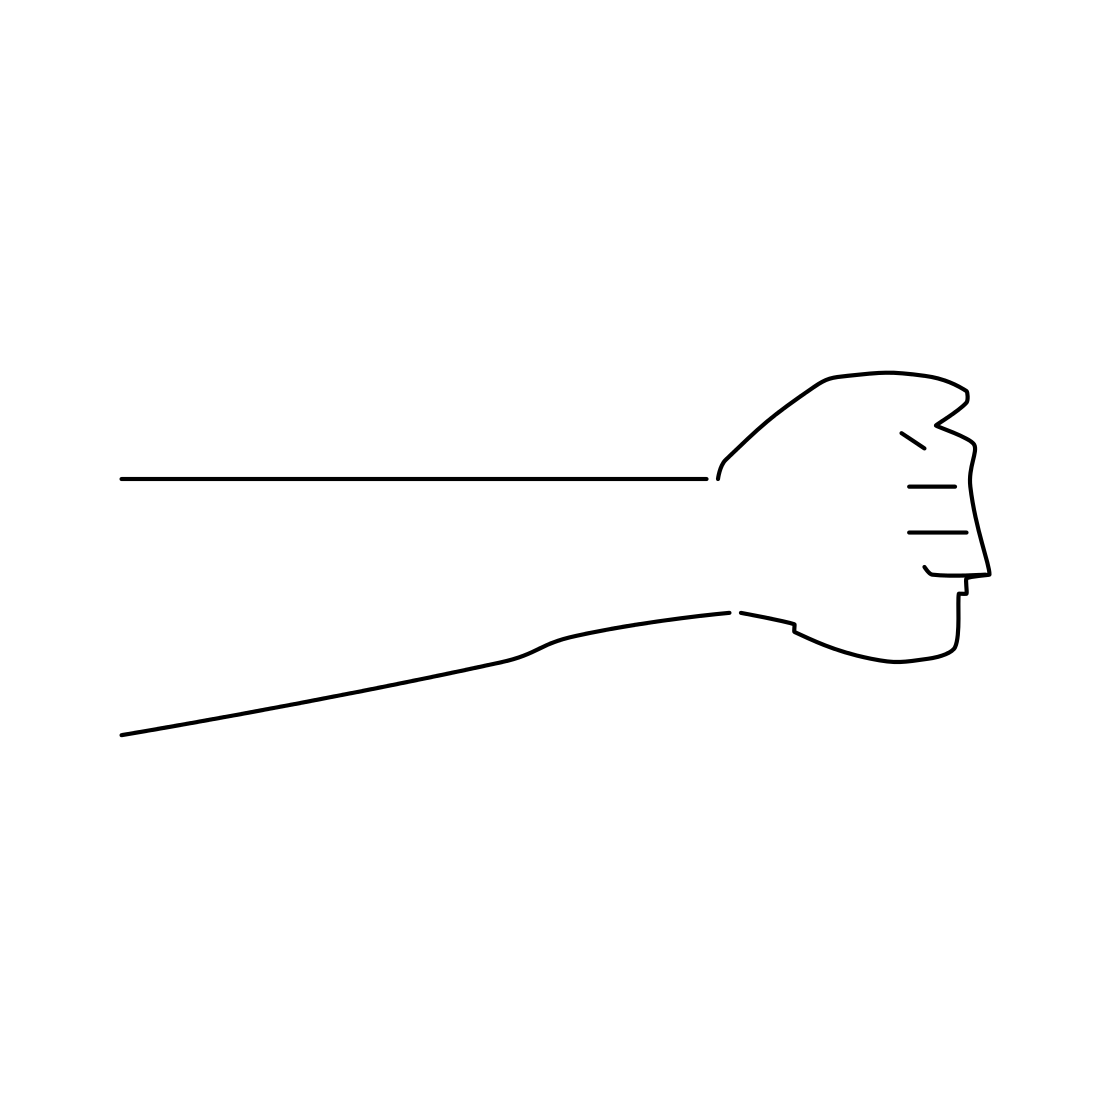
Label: arm